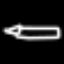
Label: pencil